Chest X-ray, PA view. Patient: 30 years old, sex F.
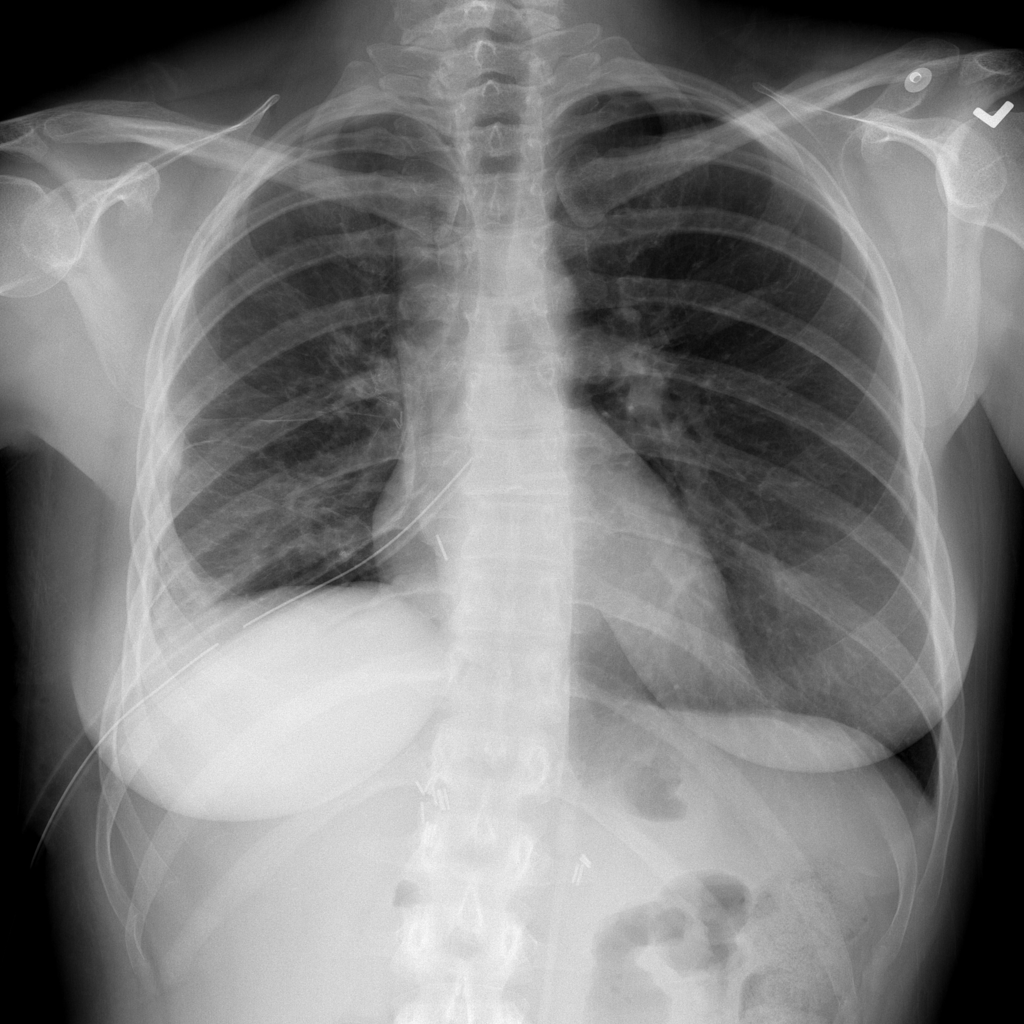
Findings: Pneumothorax